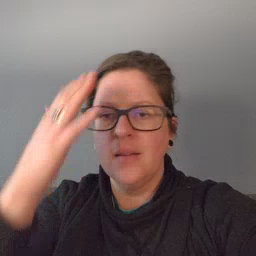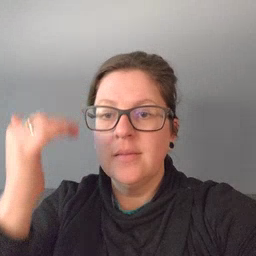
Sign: head